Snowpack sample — Loveland Pass, Silver Plume, Colorado, USA (1/12/25, 11:40 AM MST)
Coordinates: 39.66, -105.88
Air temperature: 7 °F
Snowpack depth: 140 cm
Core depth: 10 cm
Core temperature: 41 °F
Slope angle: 11°, slope face: 30°
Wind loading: high
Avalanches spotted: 2
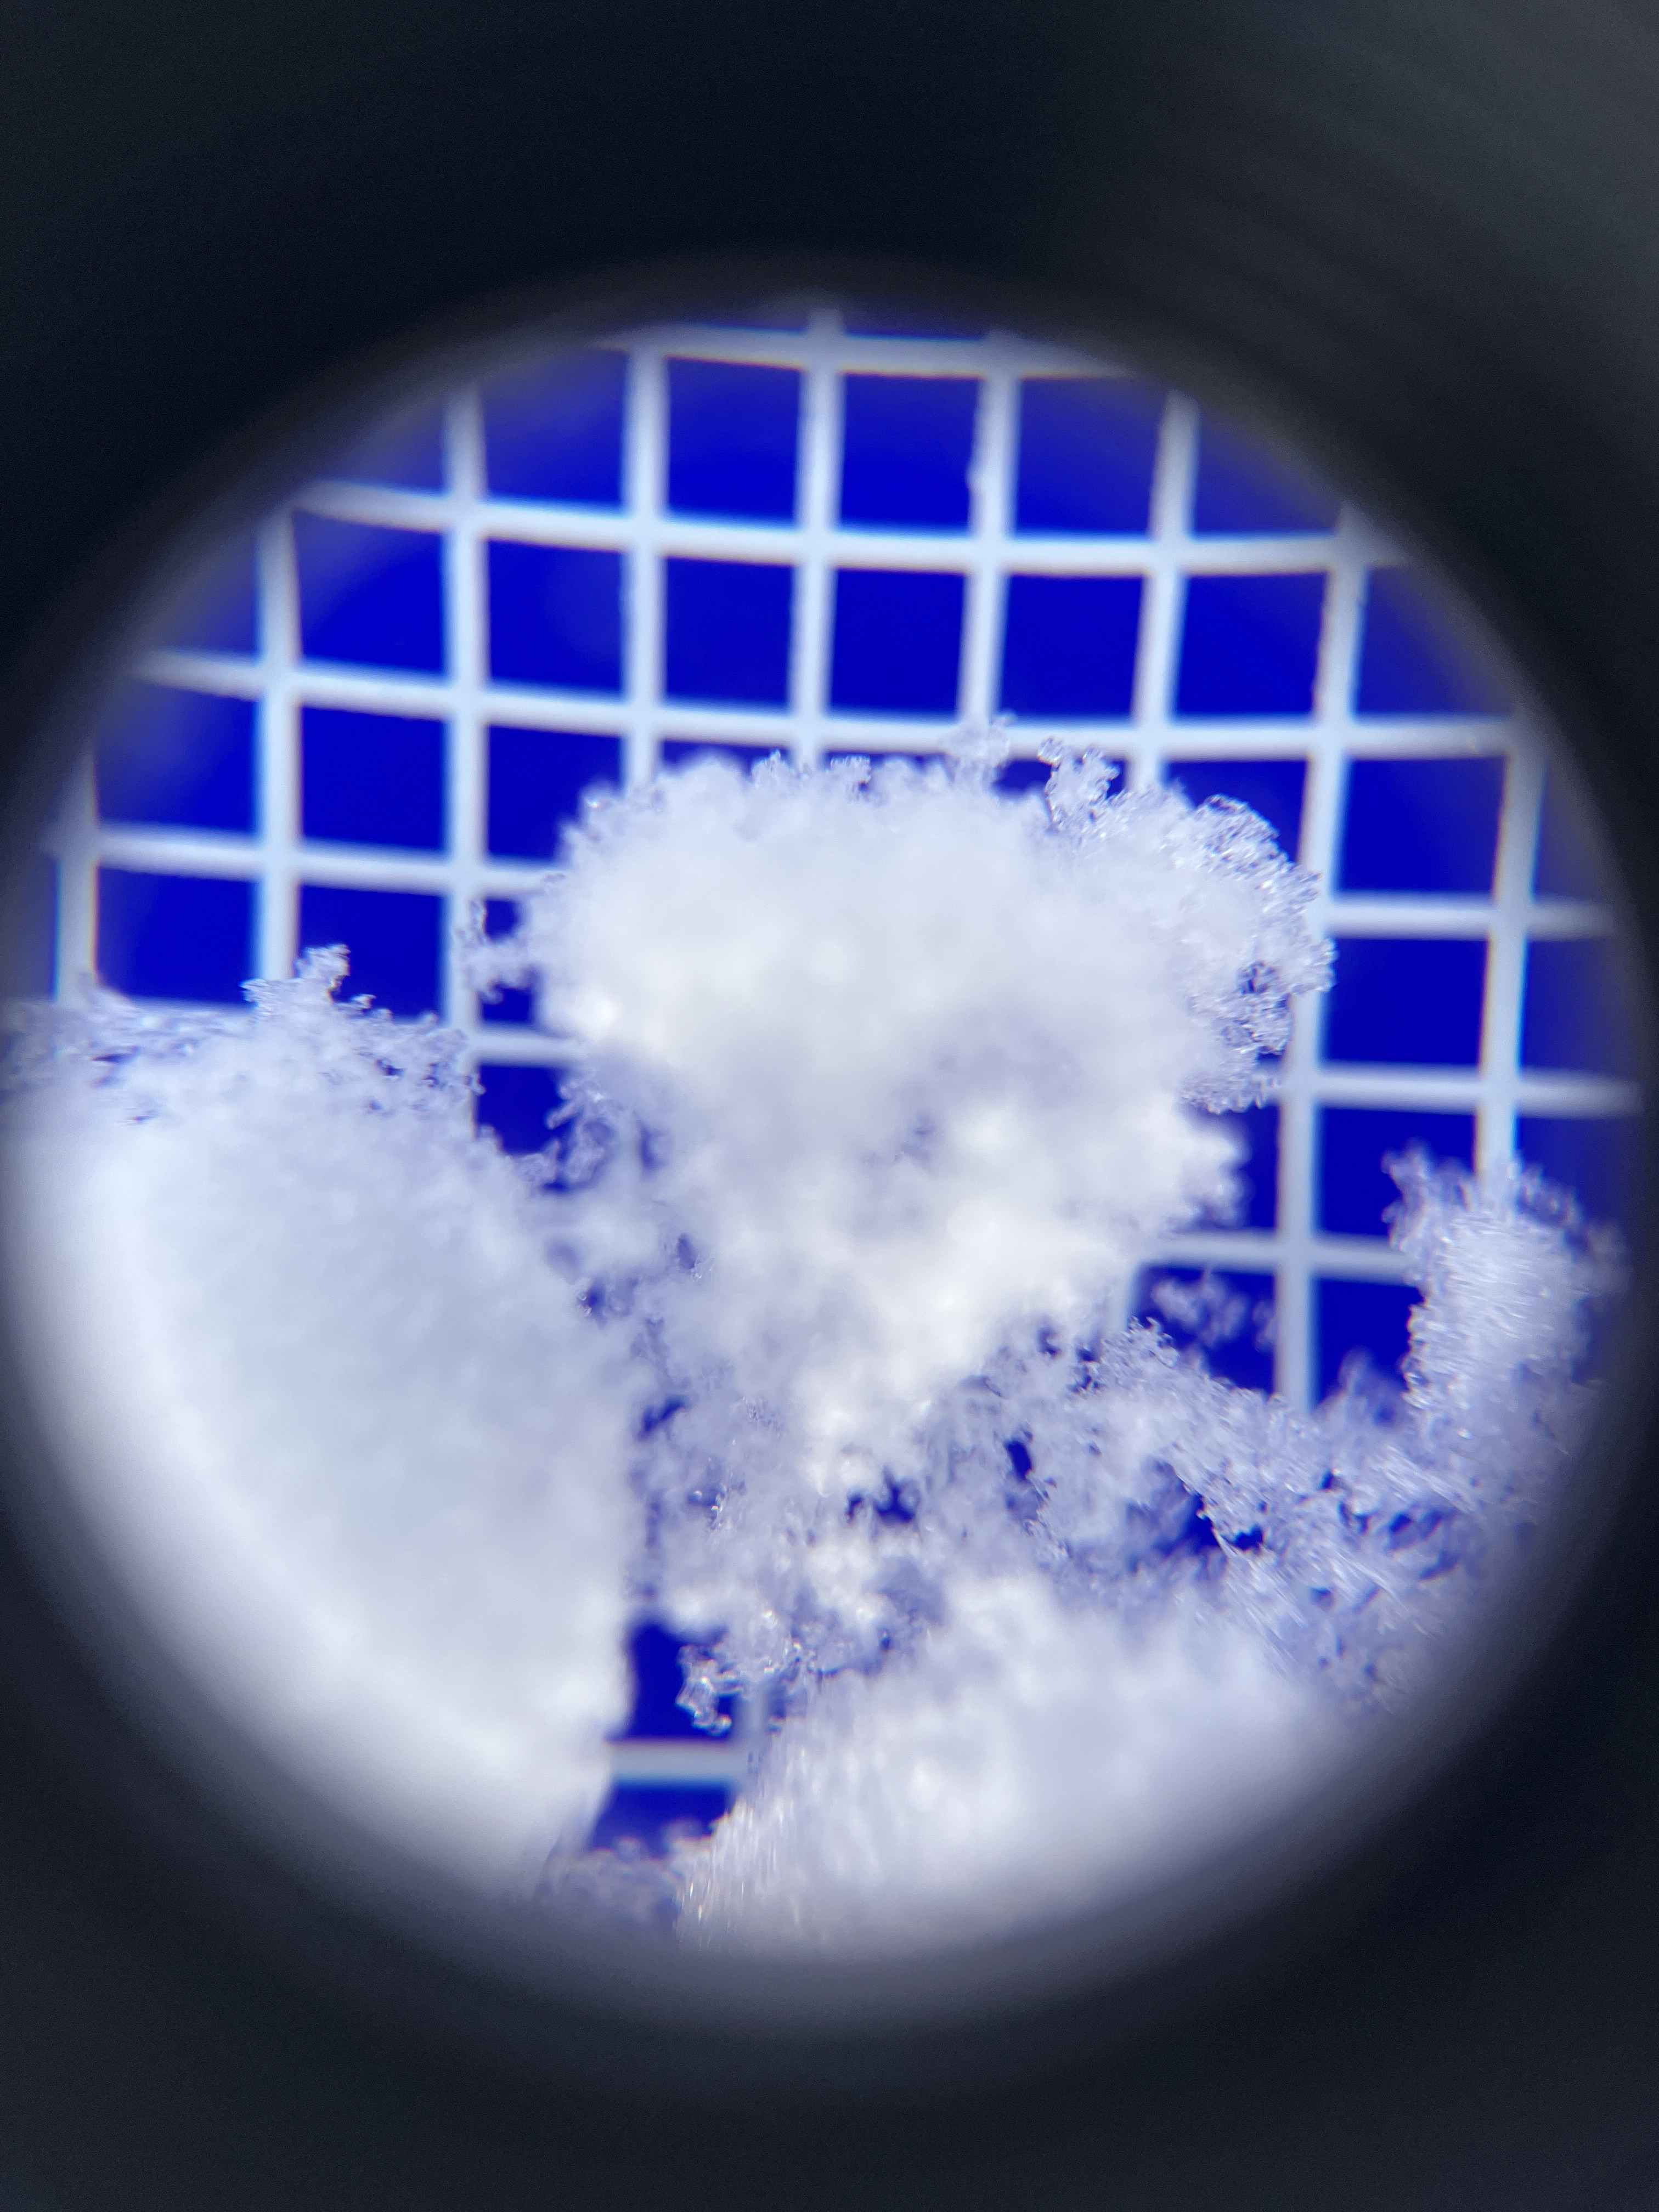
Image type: magnified_profile
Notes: Pilot using slightly modified coring method that took too large segment for snow profile picturing, advised not to use in higher level models. Two avalanche on south face nearby, partially cloudy with light snow in the last 24 hours. Lots of wind loading on eastern features.